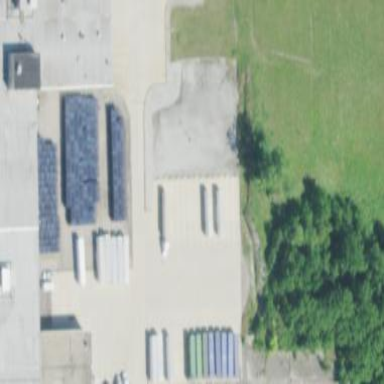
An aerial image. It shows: Industrial depot.